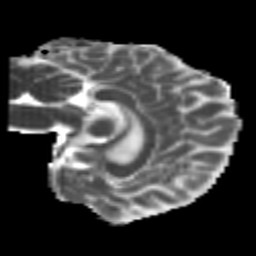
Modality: MD
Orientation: sagittal
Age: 24
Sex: female
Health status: healthy
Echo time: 0.074 s